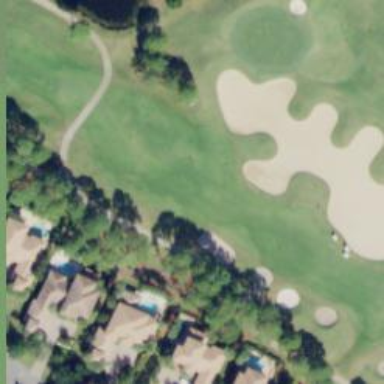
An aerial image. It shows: View of golf hole.